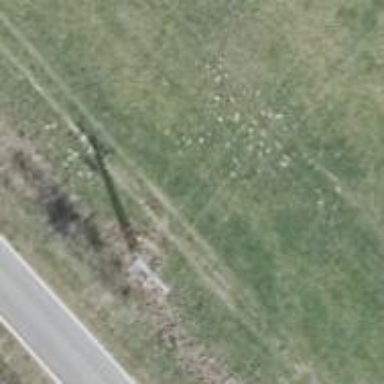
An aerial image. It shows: Power pole.